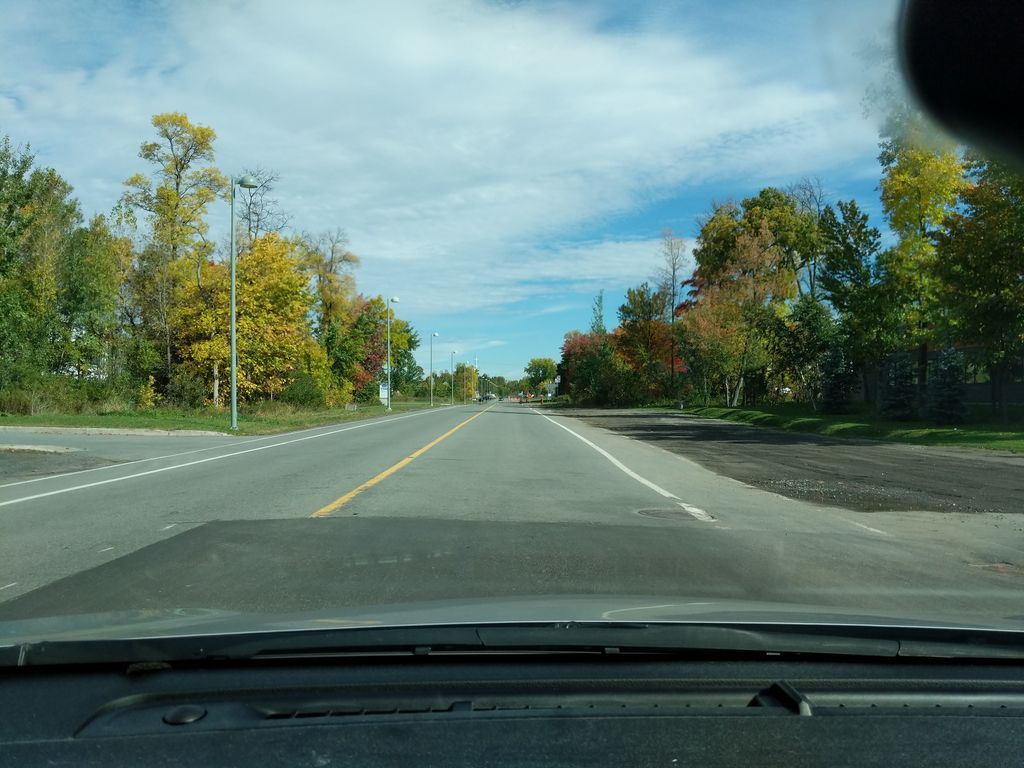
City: quebec_city